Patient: sex F, age 76
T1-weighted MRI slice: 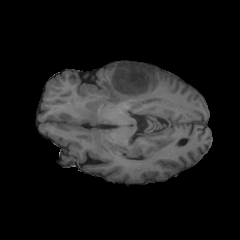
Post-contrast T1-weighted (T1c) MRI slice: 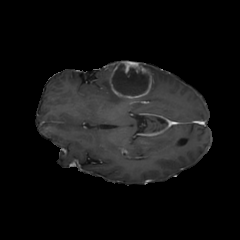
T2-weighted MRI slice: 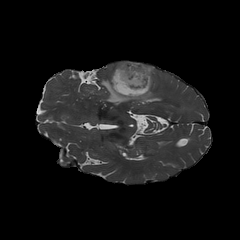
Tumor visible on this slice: yes
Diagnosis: Glioblastoma, IDH-wildtype
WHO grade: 4